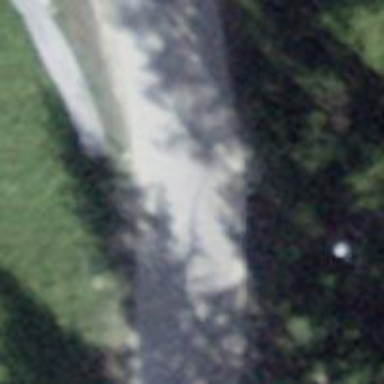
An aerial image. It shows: Tertiary road with asphalt surface and no sidewalk.